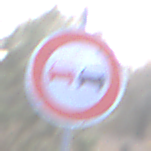
Verkehrszeichen: Ueberholverbot
Umgebung: Outdoor, Nature
Tageszeit: MorningAfternoon
Wetter: PartlyCloudy
Licht: Natural
Jahreszeit: NotSpecified
Kontrast: HighContrast